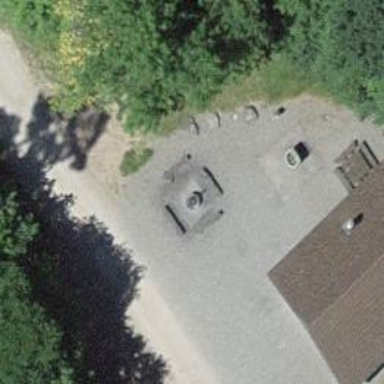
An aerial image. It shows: BBQ amenity.